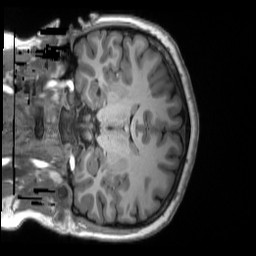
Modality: T1w
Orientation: coronal
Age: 16
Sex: male
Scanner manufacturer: siemens
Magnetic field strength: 3 T
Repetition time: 2.53 s
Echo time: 0.00169 s